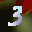
Label: 3